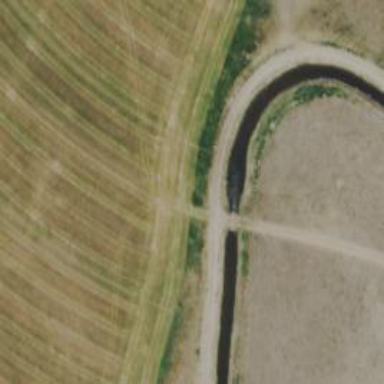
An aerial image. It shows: Canal culvert running through tunnel.